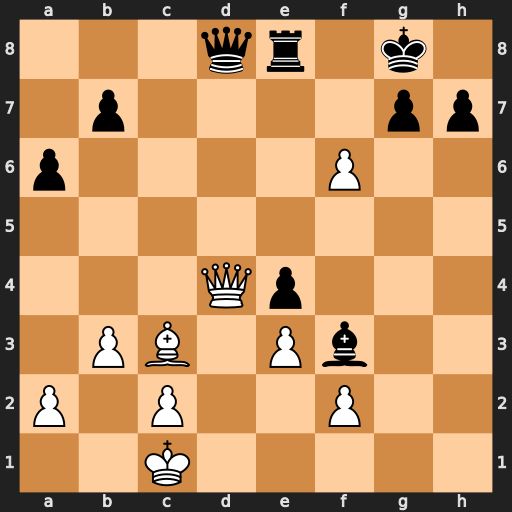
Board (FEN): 3qr1k1/1p4pp/p4P2/8/3Qp3/1PB1Pb2/P1P2P2/2K5
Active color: w
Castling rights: -
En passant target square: -
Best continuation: Qc4+ Kf8 Bb4+